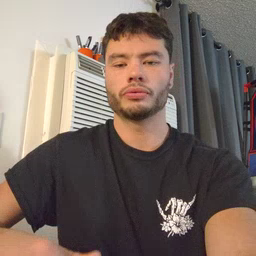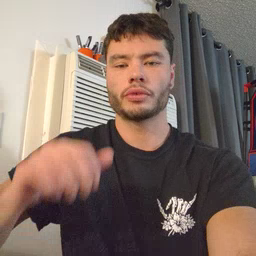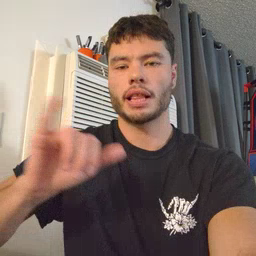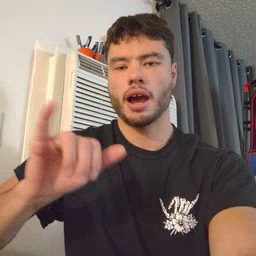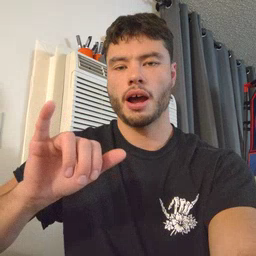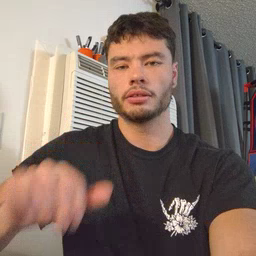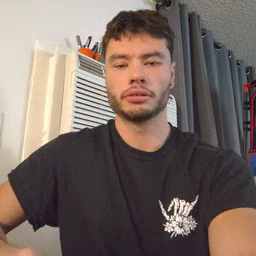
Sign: like